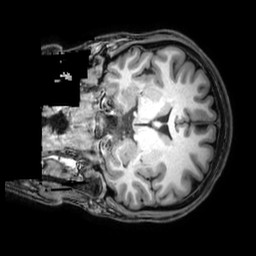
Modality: T1w
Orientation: coronal
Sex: male
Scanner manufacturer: philips
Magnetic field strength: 3 T
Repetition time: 0.008214 s
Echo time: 0.00376 s